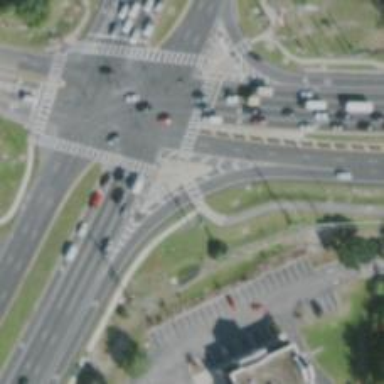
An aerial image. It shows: Marked crossing on footway.